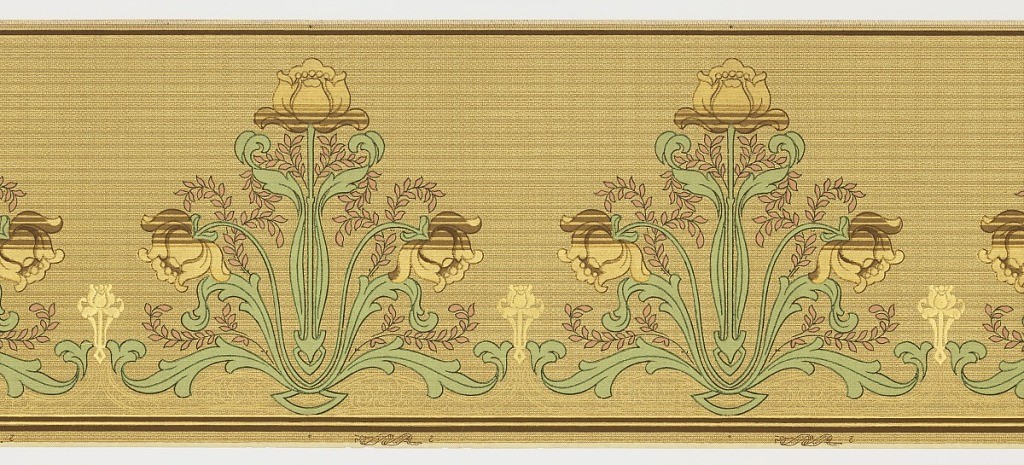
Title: Frieze
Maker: Standard Wall-Paper Company, Standard Wall-Paper Company, Sandy Hill, New York
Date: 1905–1915
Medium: Machine-printed paper
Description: Contains a grouping of three stylized tulip flowers, with hanging pink foliage. Printed in tan, brown, and metallic green on striped green background. Same floral motif as 1979-91-849.